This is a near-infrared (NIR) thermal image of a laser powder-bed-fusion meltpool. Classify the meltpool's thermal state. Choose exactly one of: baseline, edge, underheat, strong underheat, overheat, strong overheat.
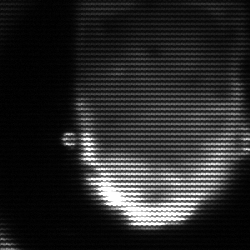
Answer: baseline